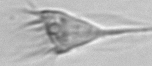
Label: Tintinnina